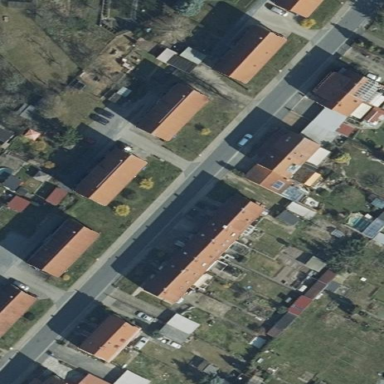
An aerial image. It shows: Residential road area.